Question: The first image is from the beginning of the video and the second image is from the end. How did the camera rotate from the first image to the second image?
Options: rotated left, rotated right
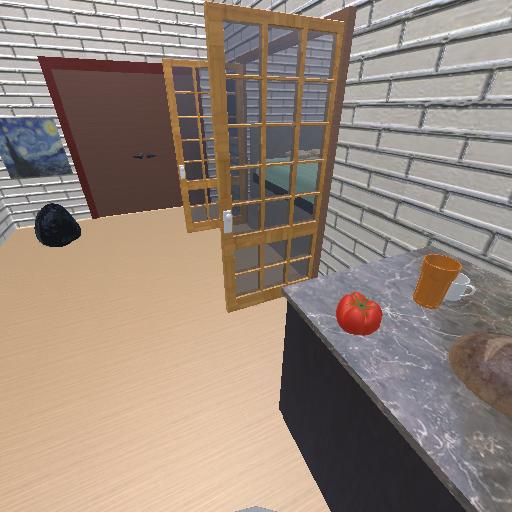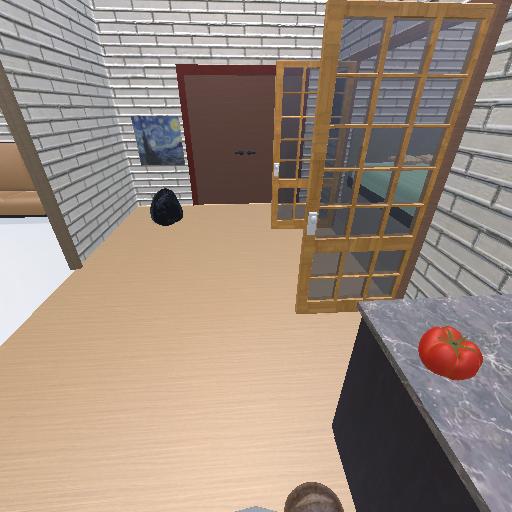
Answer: rotated left